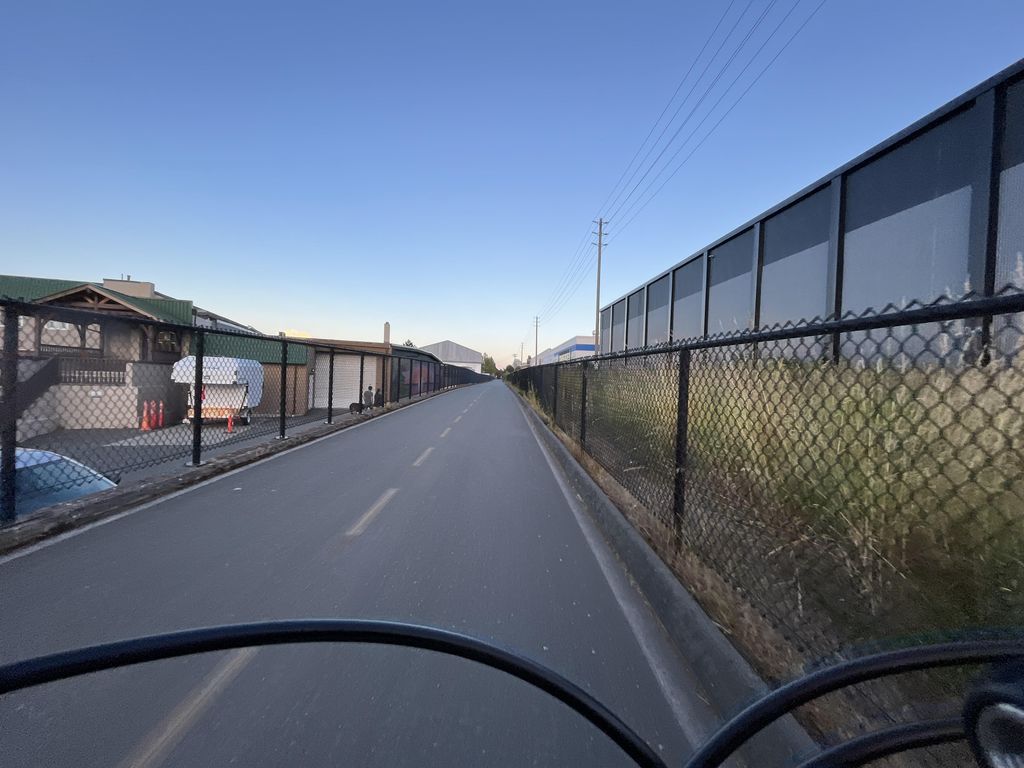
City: victoria